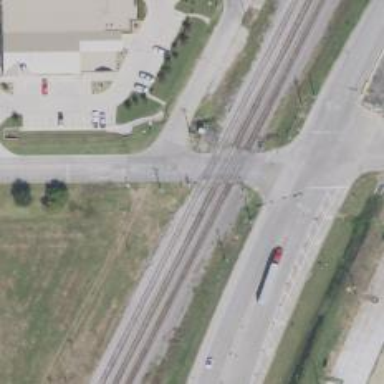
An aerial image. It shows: Railway level crossing.